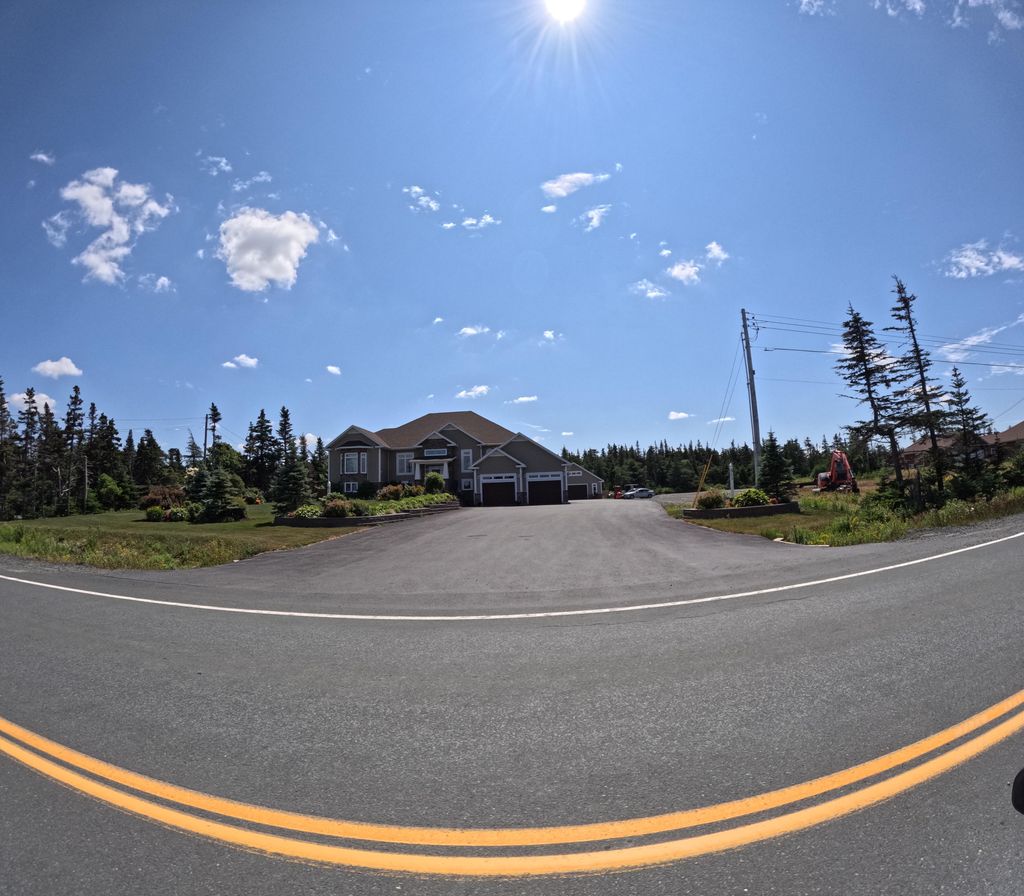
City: st_johns